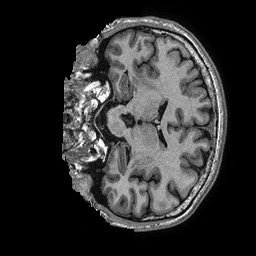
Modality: T1w
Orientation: coronal
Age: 32
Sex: male
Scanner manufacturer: ge
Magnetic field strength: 3 T
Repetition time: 0.006952 s
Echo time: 0.00292 s